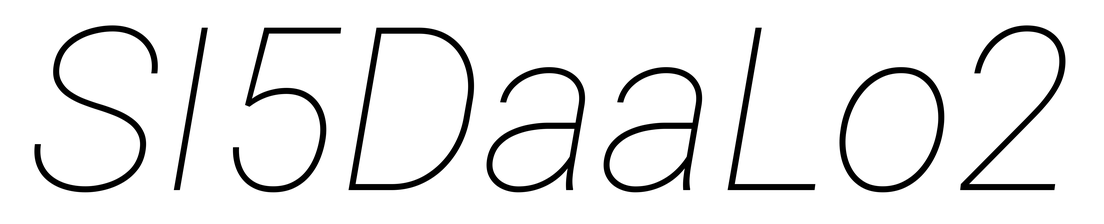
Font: Roboto-Italic_Thin_Italic